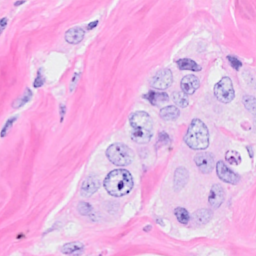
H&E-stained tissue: Breast